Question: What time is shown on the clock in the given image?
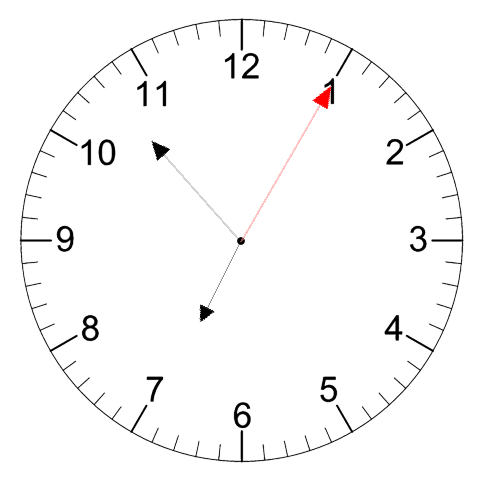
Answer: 06:53:05